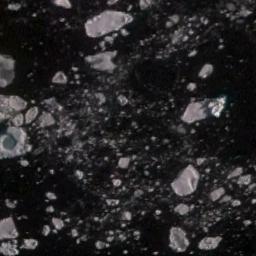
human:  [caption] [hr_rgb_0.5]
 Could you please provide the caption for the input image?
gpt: There are different shapes of sea ice .

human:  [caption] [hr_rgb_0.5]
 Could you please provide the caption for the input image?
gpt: There are many ice on the deep green sea .

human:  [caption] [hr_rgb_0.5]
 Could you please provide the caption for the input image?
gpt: A lot of sea ice of different sizes floats in the deep blue sea .

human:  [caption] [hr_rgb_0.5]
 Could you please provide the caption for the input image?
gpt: Countless ice cubes of various sizes are connected into a loose, Large piece floating on the blue sea .

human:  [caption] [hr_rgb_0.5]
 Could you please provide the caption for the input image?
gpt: There are many pieces of sea ice .